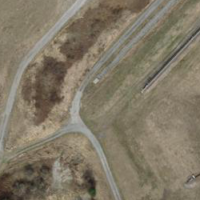
EUNIS habitat code: 23
Species observed at this site:
Lysandra coridon